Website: walmart
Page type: billing-address
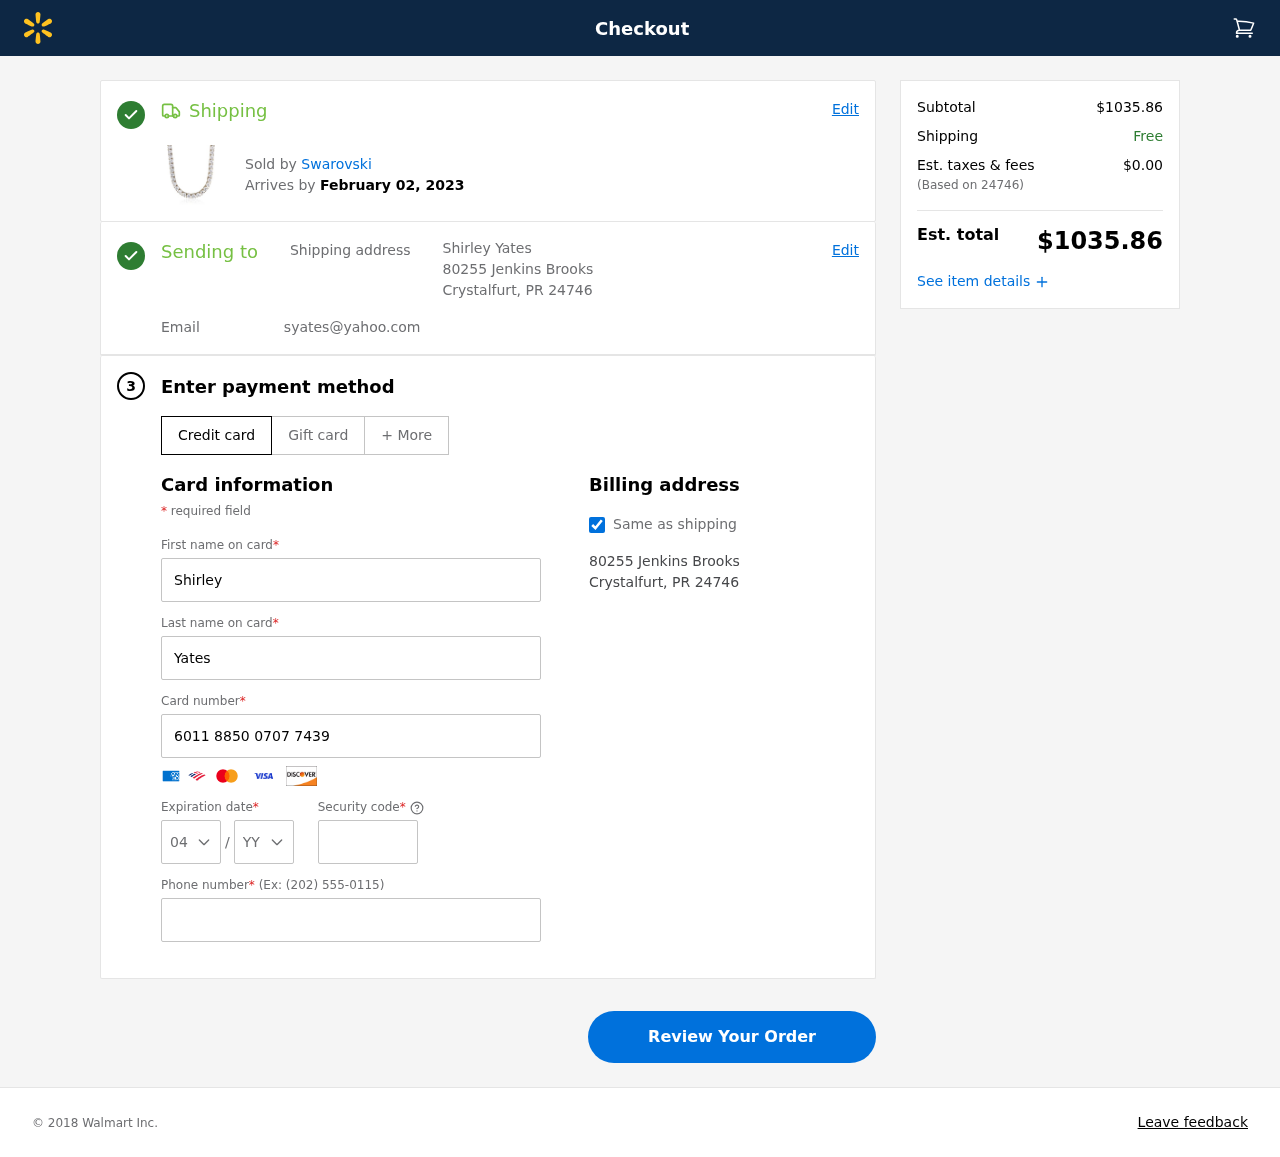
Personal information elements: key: PII_CARD_CVV
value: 727
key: PII_CARD_EXPIRY_MONTH
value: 04
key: PII_CARD_EXPIRY_YEAR
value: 28
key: PII_CARD_NUMBER
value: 6011 8850 0707 7439
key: PII_CITY_STATE_ZIP
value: Crystalfurt, PR 24746
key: PII_EMAIL
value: syates@yahoo.com
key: PII_FIRSTNAME
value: Shirley
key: PII_FULLNAME
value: Shirley Yates
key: PII_LASTNAME
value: Yates
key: PII_PHONE
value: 3554483037
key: PII_POSTCODE
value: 24746
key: PII_STREET
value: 80255 Jenkins Brooks
Product elements: key: PRODUCT1_BRAND
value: Swarovski
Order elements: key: ORDER_DELIVERY_DATE
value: February 02, 2023
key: ORDER_SUBTOTAL
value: $1035.86
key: ORDER_TAX
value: $0.00
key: ORDER_TOTAL
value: $1035.86